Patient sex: M
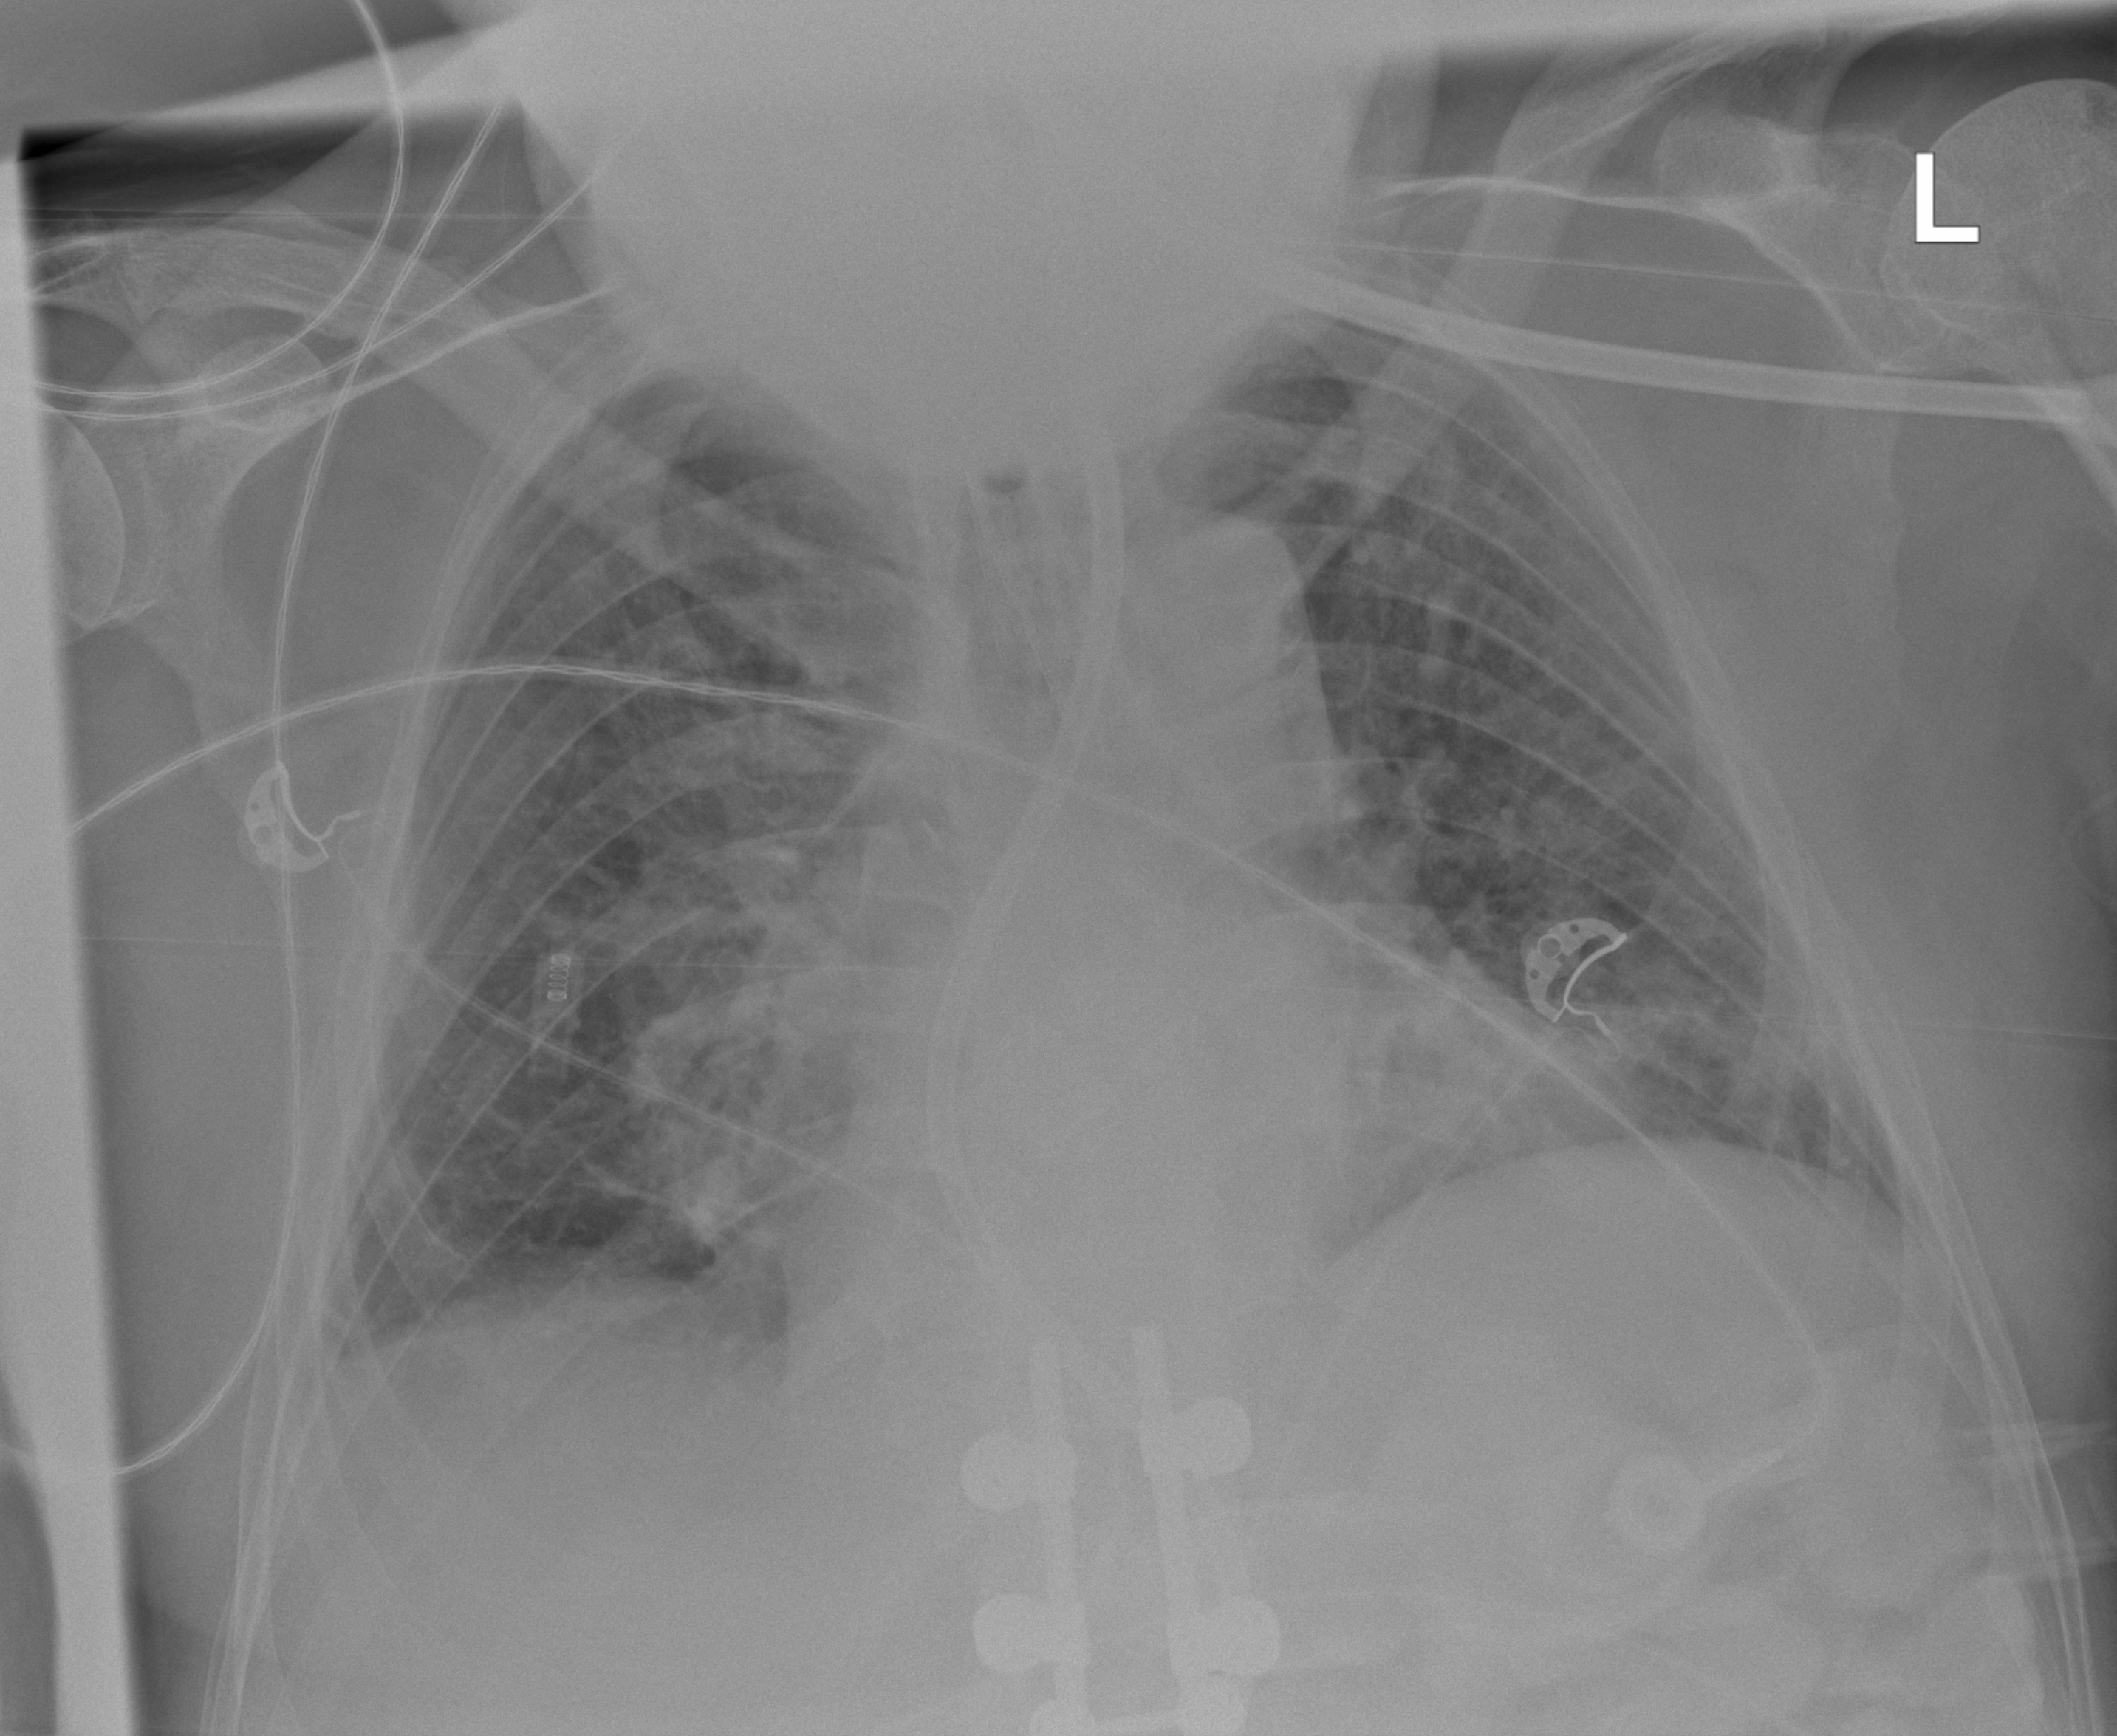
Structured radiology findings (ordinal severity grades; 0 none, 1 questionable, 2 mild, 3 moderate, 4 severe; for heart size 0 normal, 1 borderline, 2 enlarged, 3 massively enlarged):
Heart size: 2
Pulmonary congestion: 2
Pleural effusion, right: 2
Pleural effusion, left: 1
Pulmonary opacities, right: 2
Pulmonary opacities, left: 2
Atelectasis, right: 2
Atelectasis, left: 2